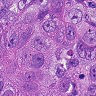
Metastatic tissue present: yes